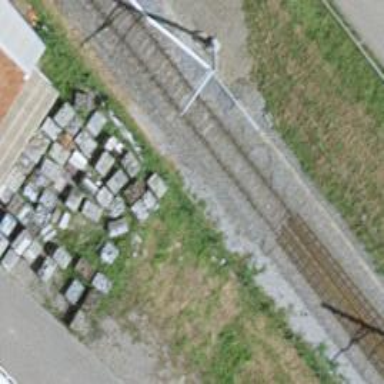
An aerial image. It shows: Single railway track with electrification through contact line.